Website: ulta-beauty
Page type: payment
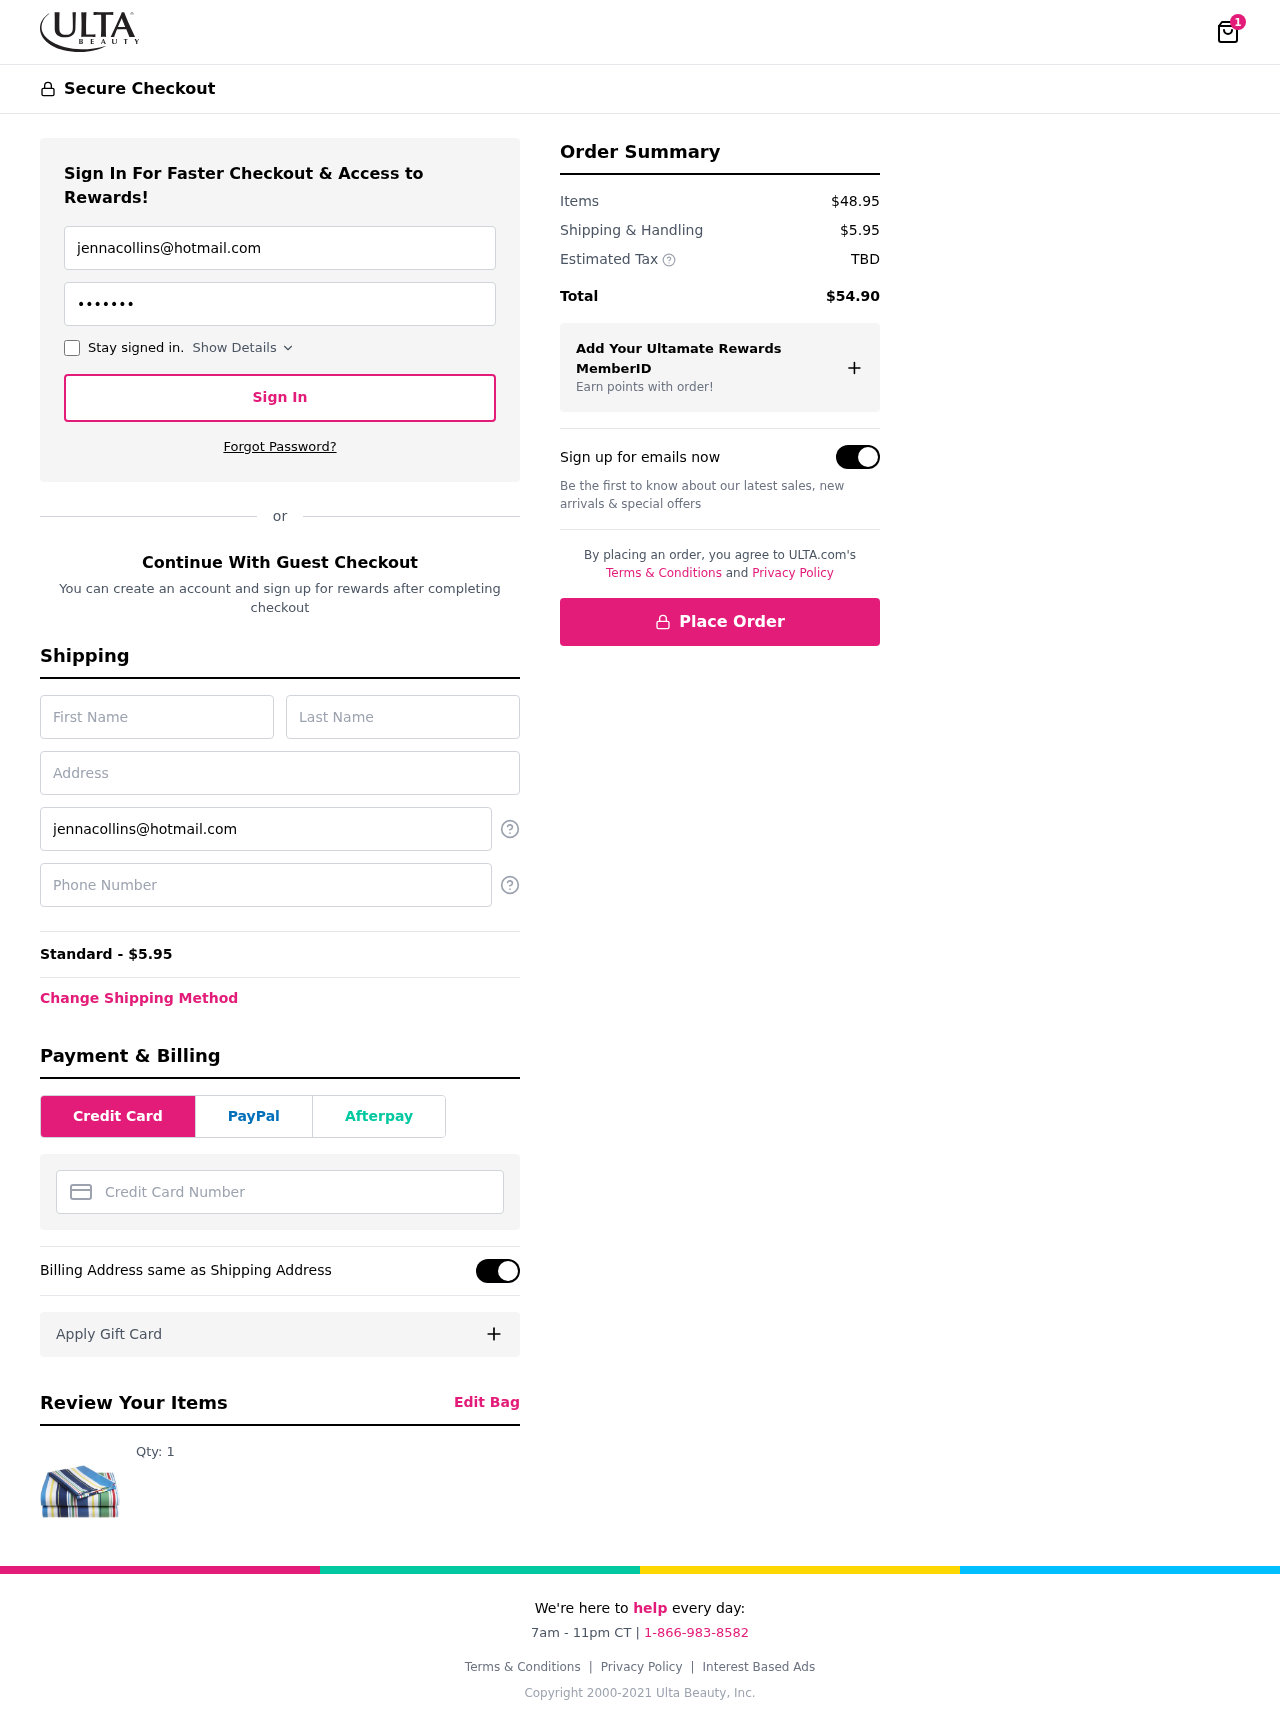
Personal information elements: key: PII_CARD_NUMBER
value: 2548 9704 8378 3857
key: PII_EMAIL
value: jennacollins@hotmail.com
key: PII_FIRSTNAME
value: Jenna
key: PII_LASTNAME
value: Collins
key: PII_PHONE
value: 2794496211
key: PII_STREET
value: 75927 David Via Suite 027
Product elements: key: PRODUCT1_QUANTITY
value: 1
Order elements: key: ORDER_NUM_ITEMS
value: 1
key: ORDER_SHIPPING_COST
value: $5.95
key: ORDER_SHIPPING_COST
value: Standard - $5.95
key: ORDER_SUBTOTAL
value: $48.95
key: ORDER_TAX
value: TBD
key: ORDER_TOTAL
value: $54.90